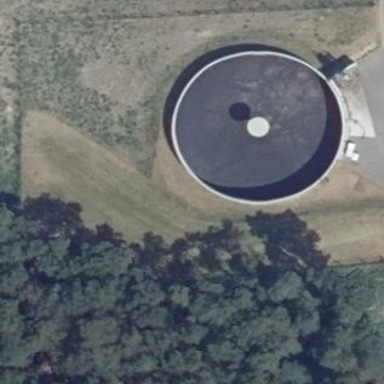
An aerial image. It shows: Storage tank with man-made structure.